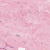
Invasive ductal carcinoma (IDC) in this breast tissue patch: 0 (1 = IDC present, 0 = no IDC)